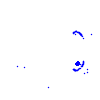
Particle: kaon